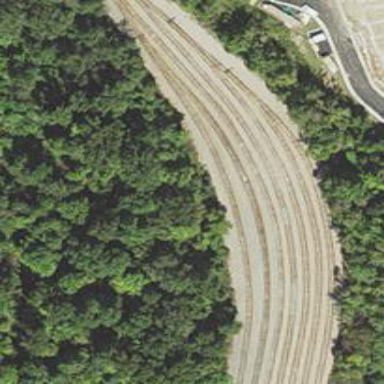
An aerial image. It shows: Railway siding with rails.